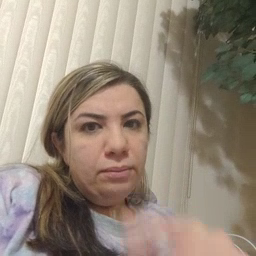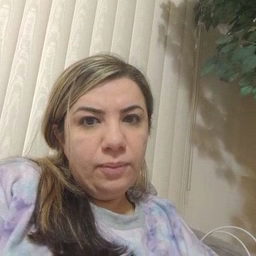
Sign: nose